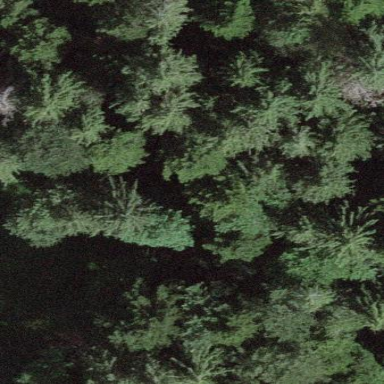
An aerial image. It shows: Mixed forest with various types of leaves.